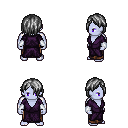
a pixel art fantasy rpg character, male body template, dark elf, purple skin, purple robe, robe skirt, gray bangs hairstyle, white cloth bracers, four views (front, back, left, right), 2x2 character sprite sheet, small pixel art, hard edges, no anti-aliasing